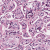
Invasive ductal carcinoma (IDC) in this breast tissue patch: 1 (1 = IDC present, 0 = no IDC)